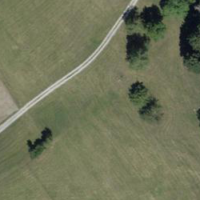
EUNIS habitat code: 24
Species observed at this site:
Polygonia c-album